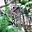
Label: 2